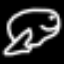
Label: frog